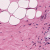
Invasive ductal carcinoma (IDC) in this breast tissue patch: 0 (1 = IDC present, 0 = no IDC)